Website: apple
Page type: customer-info-address
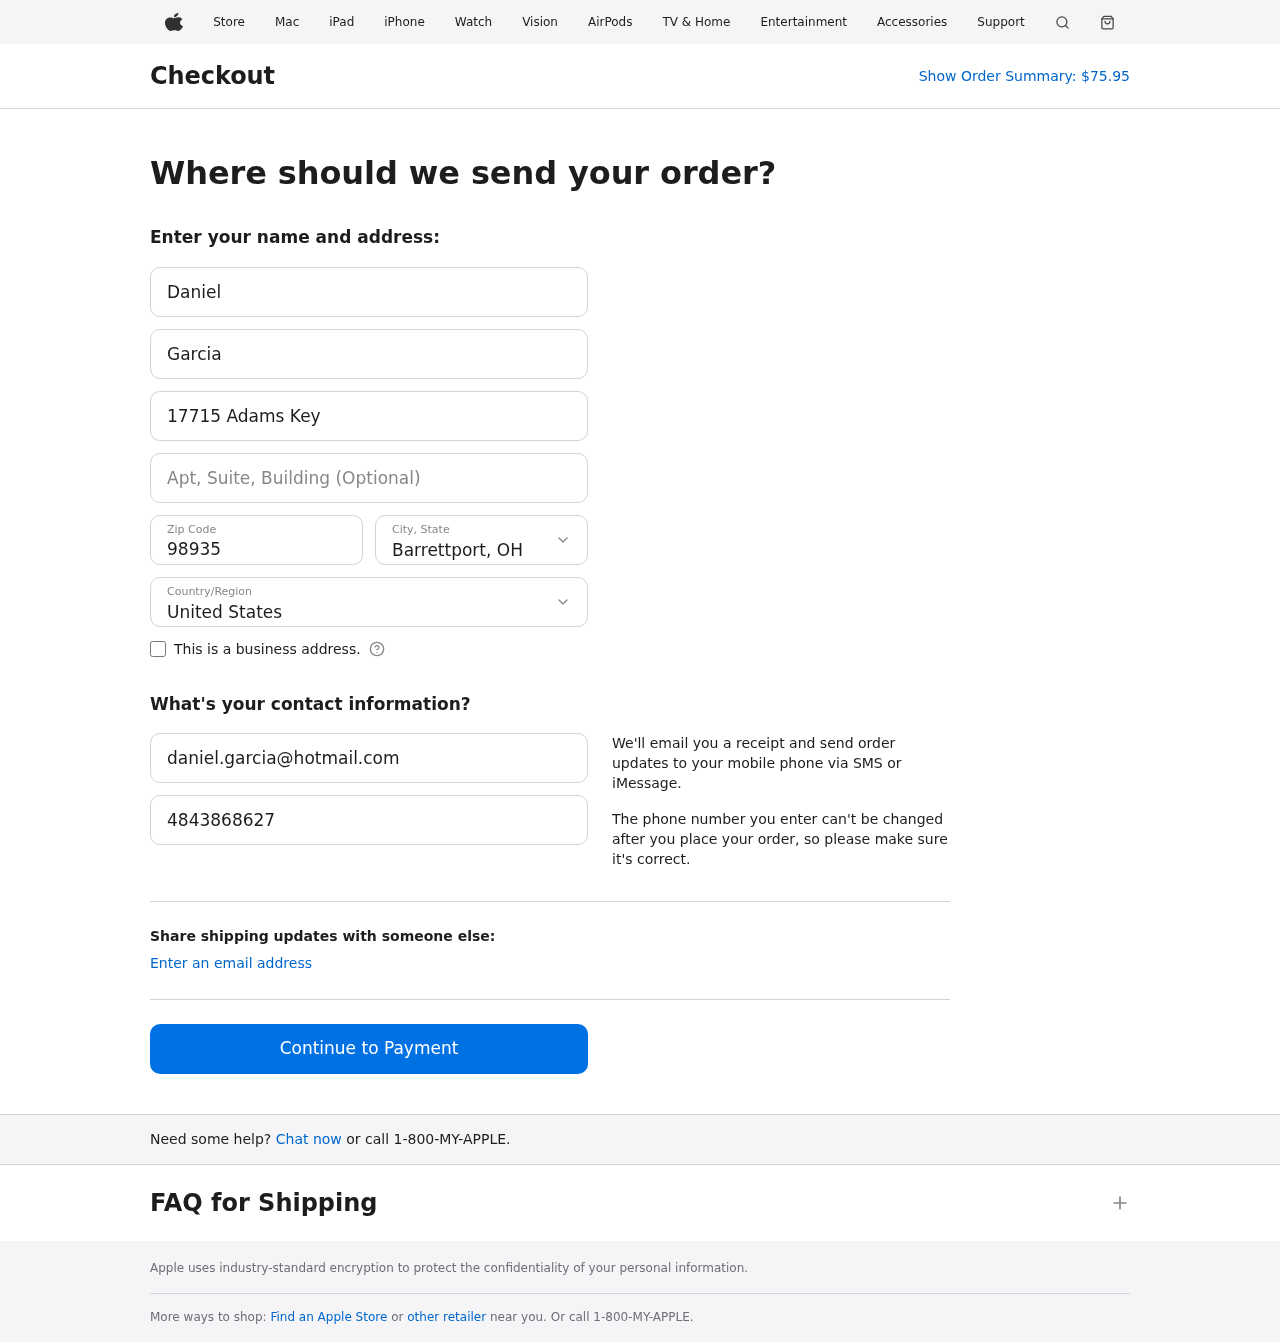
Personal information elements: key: PII_CITY_STATE
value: Barrettport, OH
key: PII_COUNTRY
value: United States
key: PII_EMAIL
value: daniel.garcia@hotmail.com
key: PII_FIRSTNAME
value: Daniel
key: PII_LASTNAME
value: Garcia
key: PII_PHONE
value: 4843868627
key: PII_POSTCODE
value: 98935
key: PII_STREET
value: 17715 Adams Key
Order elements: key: ORDER_TOTAL
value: $75.95